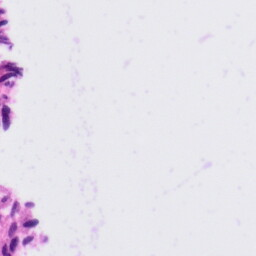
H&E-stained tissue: Tonsil